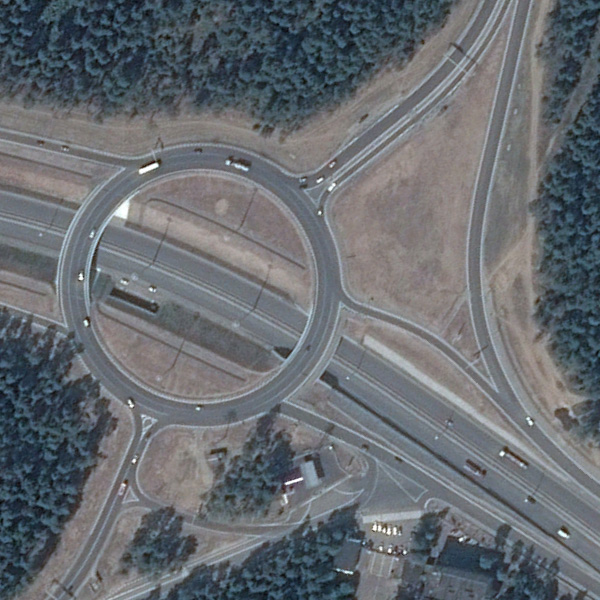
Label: Viaduct